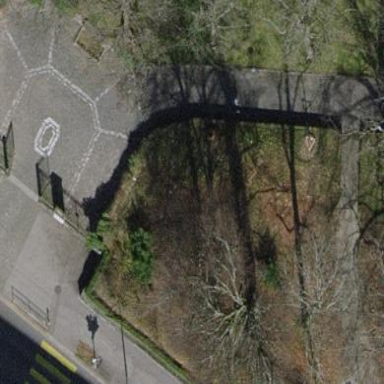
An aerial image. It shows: Footway with surface made of sett.